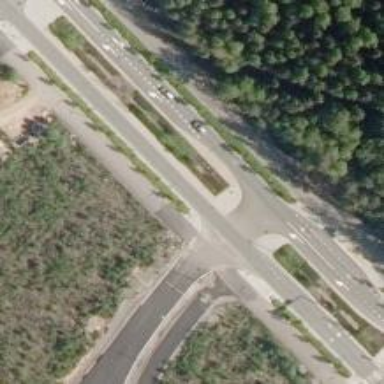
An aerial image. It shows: Asphalt cycleway with crossing.